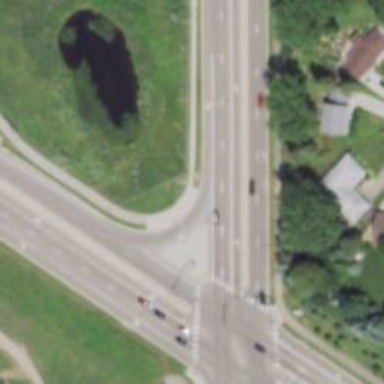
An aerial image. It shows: Secondary link road.